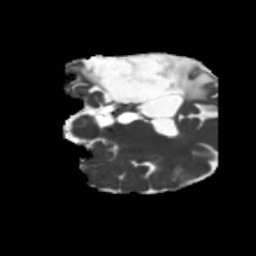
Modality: MD
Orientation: coronal
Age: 40
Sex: male
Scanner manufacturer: siemens
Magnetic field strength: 3 T
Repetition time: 5.25 s
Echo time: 0.08 s